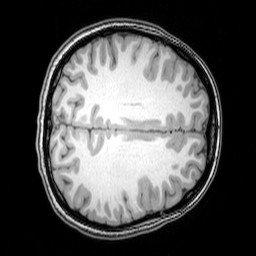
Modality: T1w
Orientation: axial
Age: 25
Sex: female
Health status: healthy
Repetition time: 0.081 s
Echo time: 0.037 s